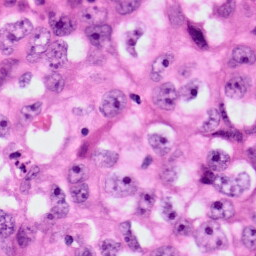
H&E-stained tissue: Lung